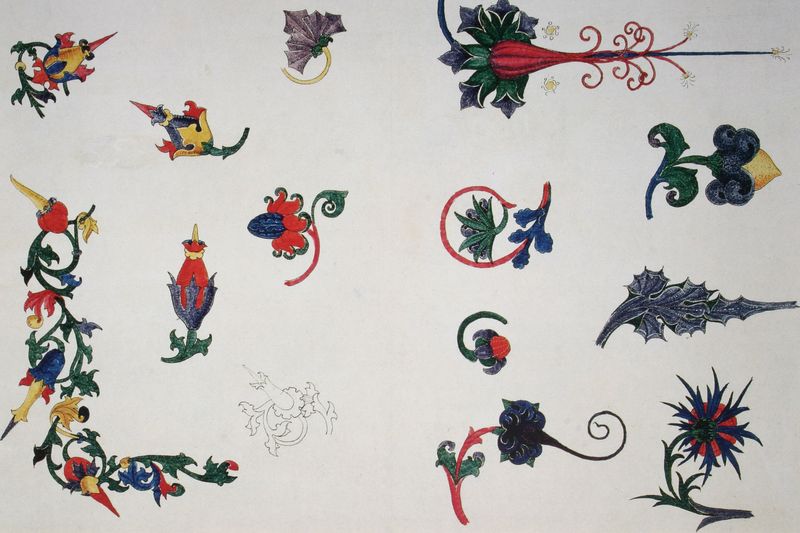
Titel: Florale Ornamentstudien
Künstler: Friedrich von Gärtner
Standort: München
Institution: Architekturmuseum der Technischen Universität
Schlagwörter: blau, blätter, weiß, gelb, grün, blume, blumen, bunt, grau, hintergrund, schwarz, skizze, zeichnung, blüte, blüten, rot, malerei, muster, ornament, schleife, spitze, natur, zweige, blatt, pflanze, pflanzen, rund, früchte, ranken, farbig, studie, farbe, grafik, lila, violett, tapete, dekor, floral, ornamente, verzierung, umriss, stiel, eckig, winde, geld, stengel, distel, studien, schnörkel, knospe, knospen, narbe, fresko, enzian, zitrone, vorlage, vorlagen, skizzen, miniatur, blühten, motive, zeichung, vorzeichnung, einzeln, illustrationen, staubgefäß, ringel, vereinzelt, florentinisch, florales, fuchsie, bamalt, bumt, ränke, rannken